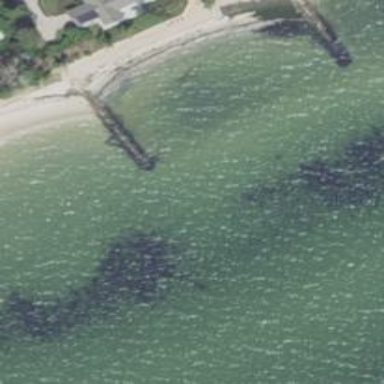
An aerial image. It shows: Breakwater structure.